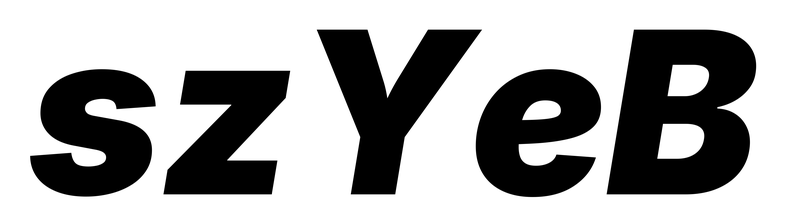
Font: Inter-Italic_Black_Italic